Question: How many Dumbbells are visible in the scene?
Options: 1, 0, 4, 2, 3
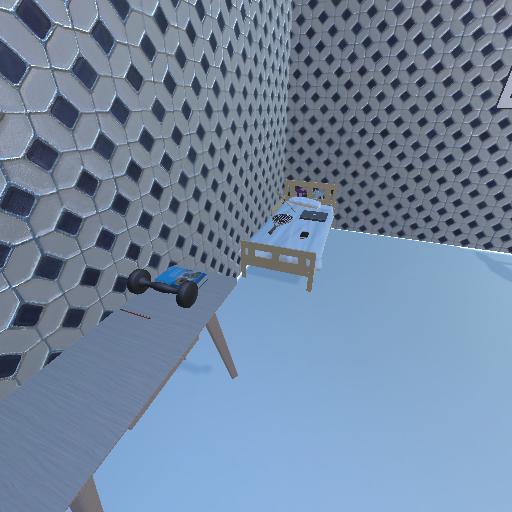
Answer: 1